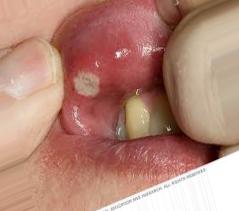
Condition: Mouth Ulcer